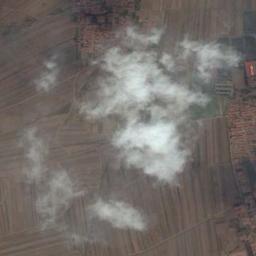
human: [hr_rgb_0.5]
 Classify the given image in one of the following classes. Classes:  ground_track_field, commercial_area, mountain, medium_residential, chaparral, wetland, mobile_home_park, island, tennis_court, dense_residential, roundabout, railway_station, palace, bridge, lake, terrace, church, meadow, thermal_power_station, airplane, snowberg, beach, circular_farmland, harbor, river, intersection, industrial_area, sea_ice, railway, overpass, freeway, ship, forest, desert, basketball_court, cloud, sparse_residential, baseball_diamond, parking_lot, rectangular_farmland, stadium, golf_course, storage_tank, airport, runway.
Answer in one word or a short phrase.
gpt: cloud